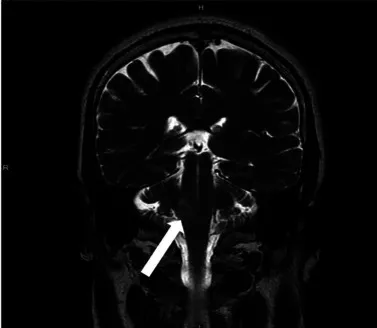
Brain MRI.
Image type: radiology (mri)